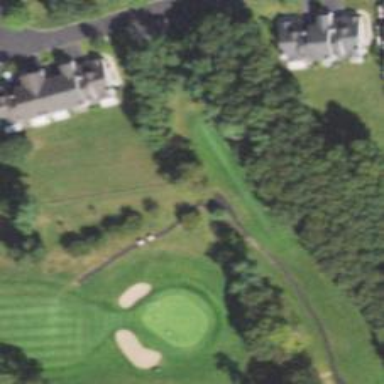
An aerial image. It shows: Pathway for golfing.